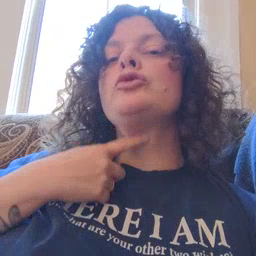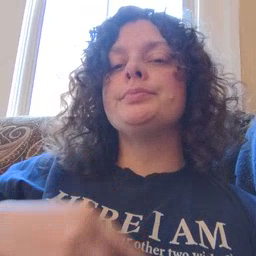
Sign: thirsty